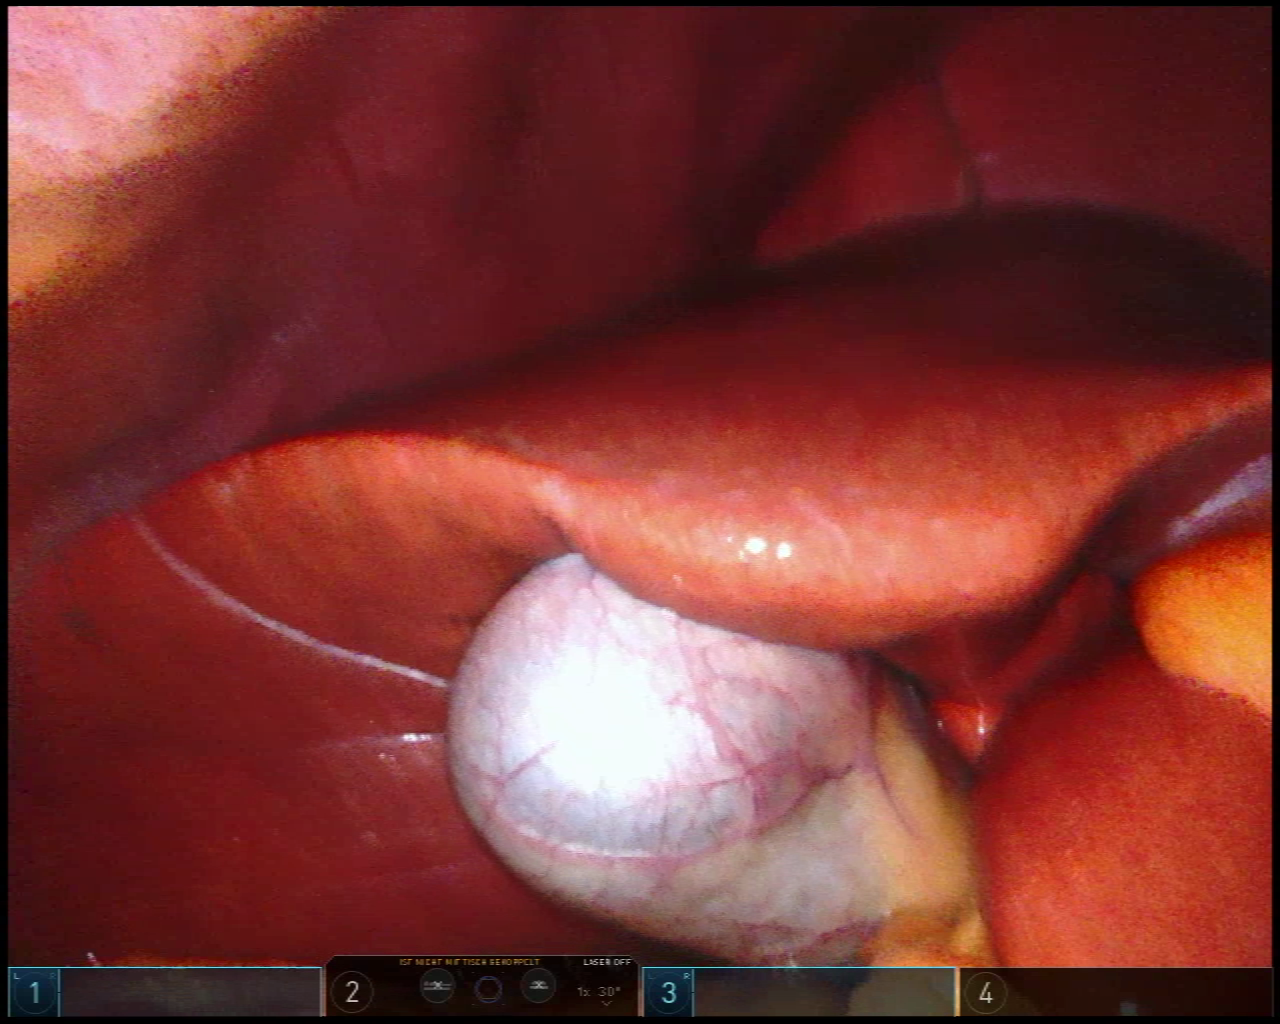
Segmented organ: liver
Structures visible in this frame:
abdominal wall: yes
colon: no
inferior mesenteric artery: no
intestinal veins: no
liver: yes
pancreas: no
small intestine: no
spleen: no
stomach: no
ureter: no
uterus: no
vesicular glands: no